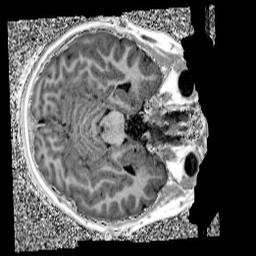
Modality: UNIT1
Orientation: axial
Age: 9
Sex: male
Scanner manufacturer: siemens
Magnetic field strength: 3 T
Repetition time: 4 s
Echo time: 0.00299 s